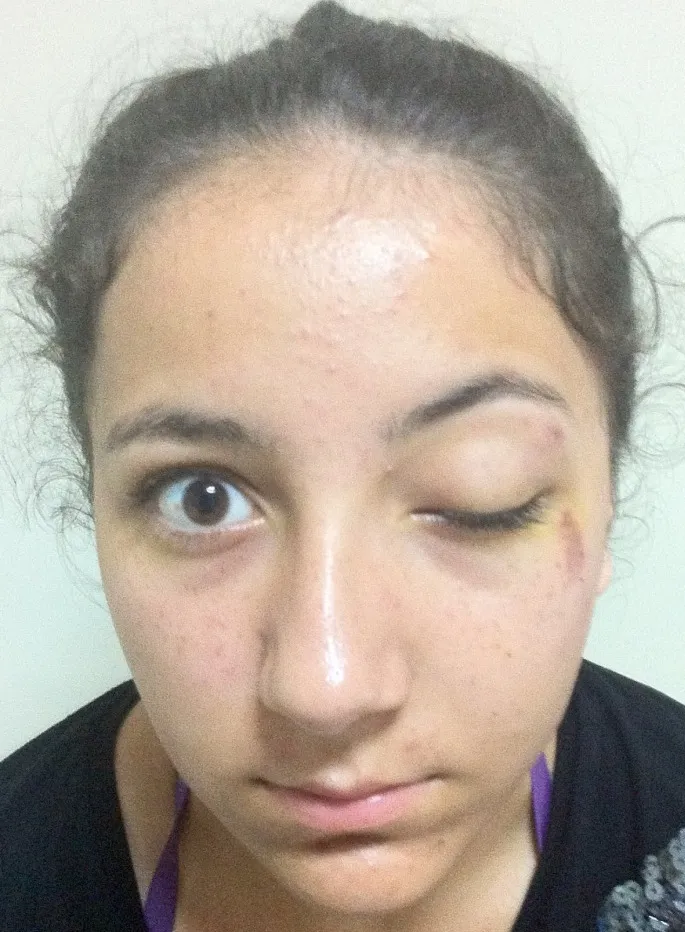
Initial presentation of the patient.
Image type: medical_photograph (other_medical_photograph)